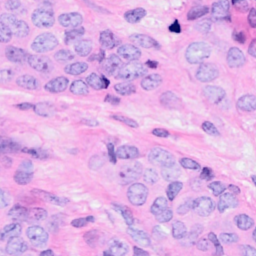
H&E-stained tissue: Breast